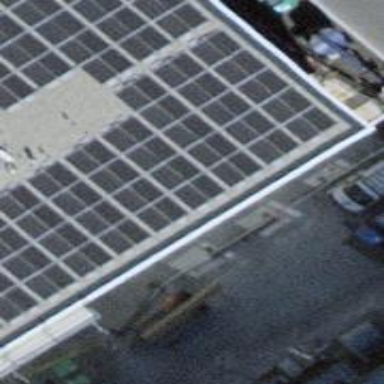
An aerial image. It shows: Small solar photovoltaic panel generator on the roof of building.